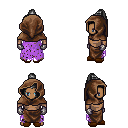
a pixel art fantasy rpg character, male body template, human, dark skin, maroon tattered cape, robe skirt, white long topknot hairstyle, cloth hood, metal gloves, brown slippers, four views (front, back, left, right), 2x2 character sprite sheet, small pixel art, hard edges, no anti-aliasing